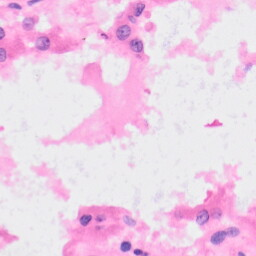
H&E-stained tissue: Kidney